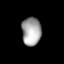
Tissue: lung
Cell type: Endothelial cells
Senescence score: 0.5617
Nuclear area (px): 537
Mean DAPI intensity: 163.704